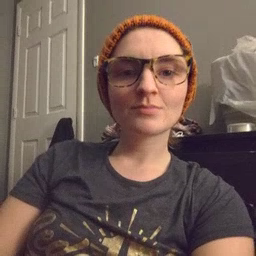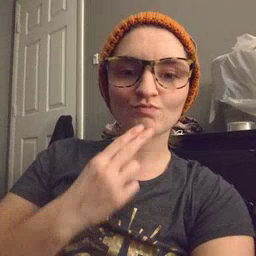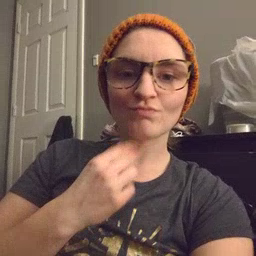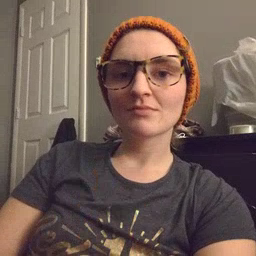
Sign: cute